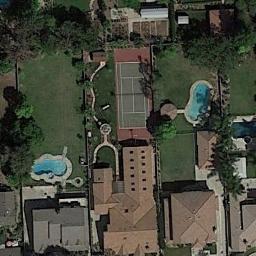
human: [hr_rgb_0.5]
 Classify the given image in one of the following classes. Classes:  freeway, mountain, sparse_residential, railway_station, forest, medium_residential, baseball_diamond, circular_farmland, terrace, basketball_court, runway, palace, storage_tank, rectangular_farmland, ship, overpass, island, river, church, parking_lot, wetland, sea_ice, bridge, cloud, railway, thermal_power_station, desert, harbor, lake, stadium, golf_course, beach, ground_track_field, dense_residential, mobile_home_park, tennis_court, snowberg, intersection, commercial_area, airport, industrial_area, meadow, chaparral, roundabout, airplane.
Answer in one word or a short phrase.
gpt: tennis_court